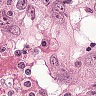
Metastatic tissue present: yes